Question: How can I do this swipe in android? This is the android 5 app settings activity.

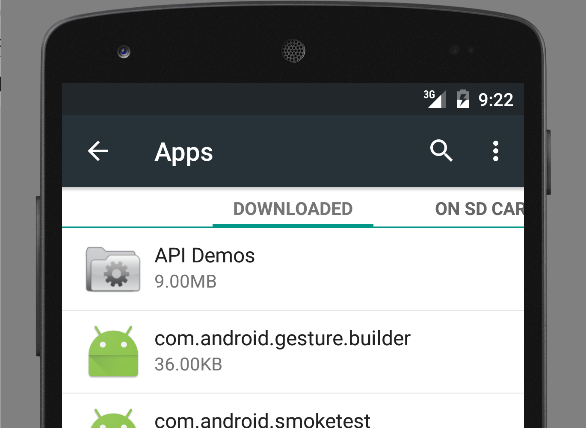
Answer: Use the 'ViewPager' to achieve this. You can also add tabs like in this example.
Refer to :
<URL>
<URL>